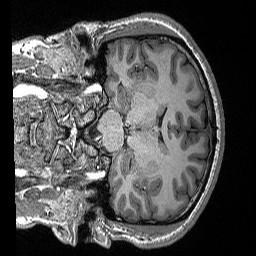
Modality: T1w
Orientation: coronal
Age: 26
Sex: male
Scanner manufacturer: siemens
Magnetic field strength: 3 T
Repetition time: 2.3 s
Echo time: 0.00298 s